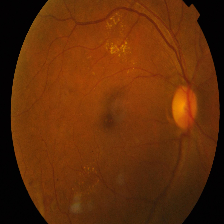
Diabetic retinopathy grade: Proliferative DR